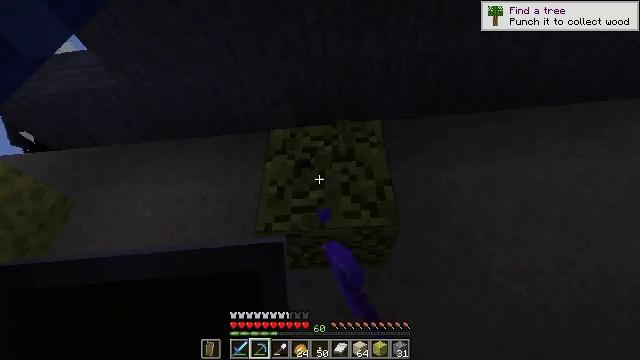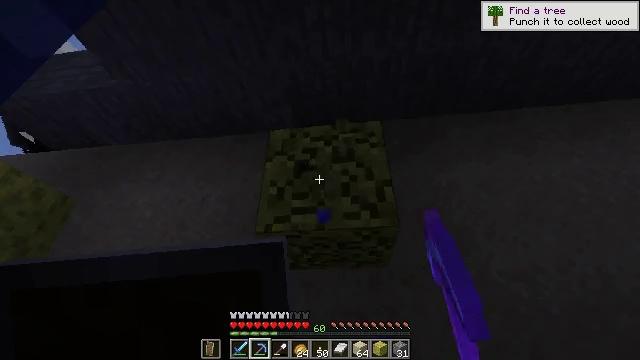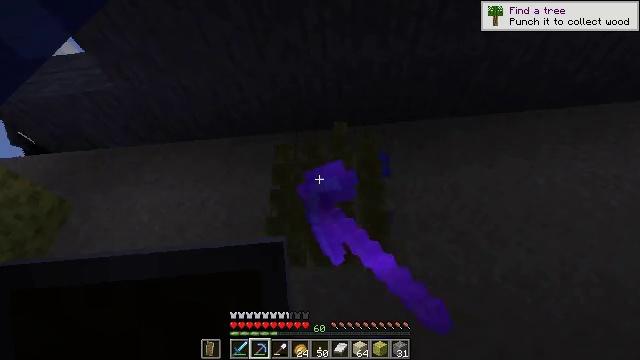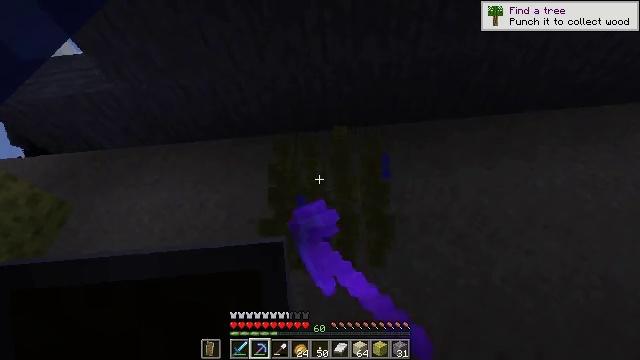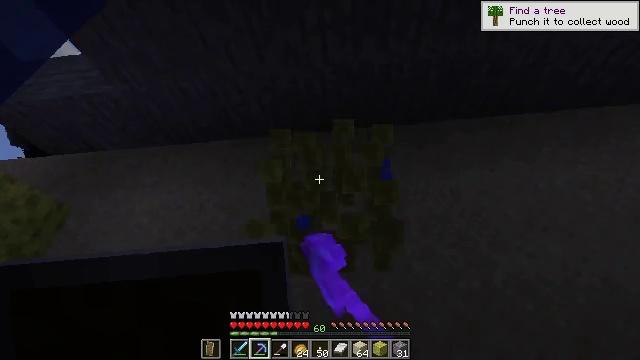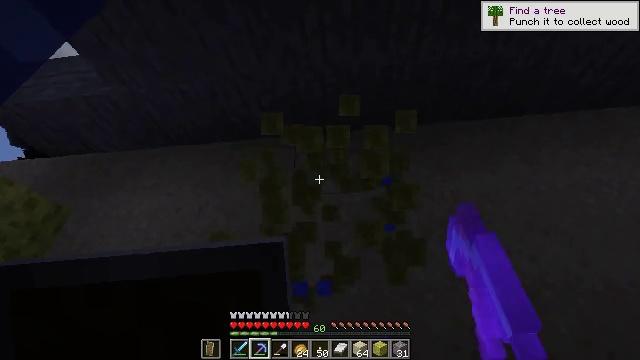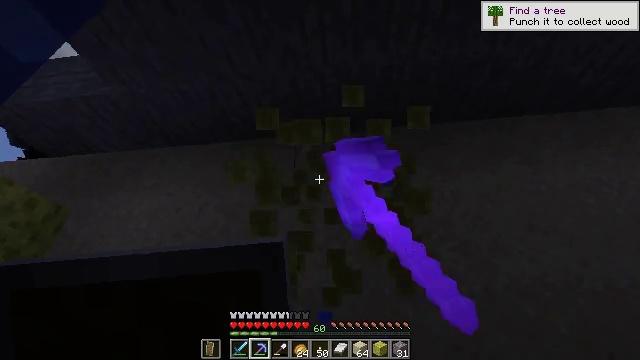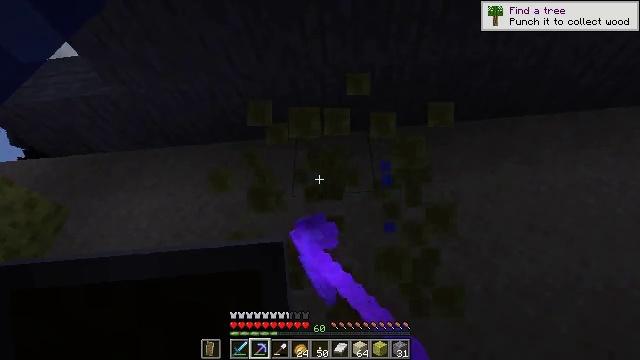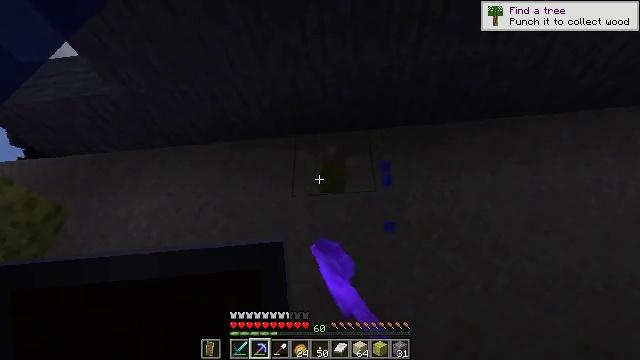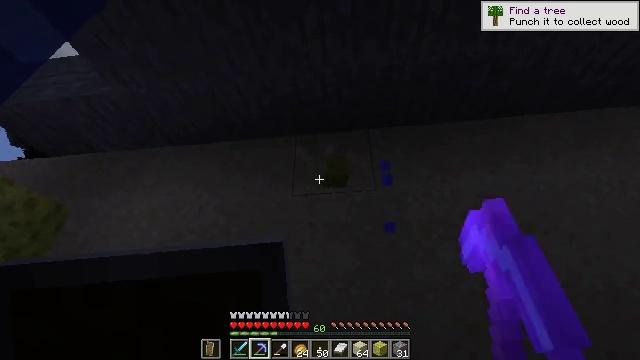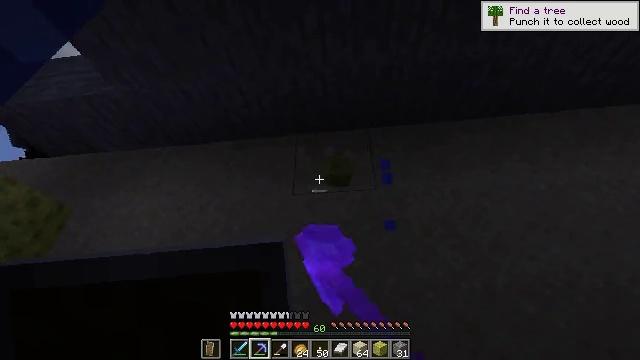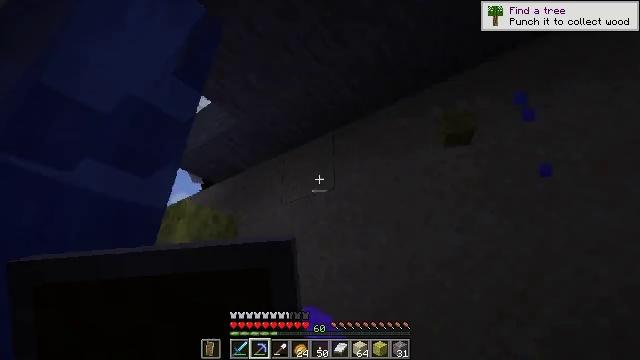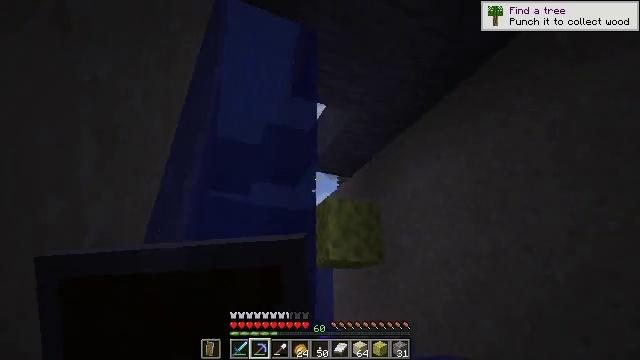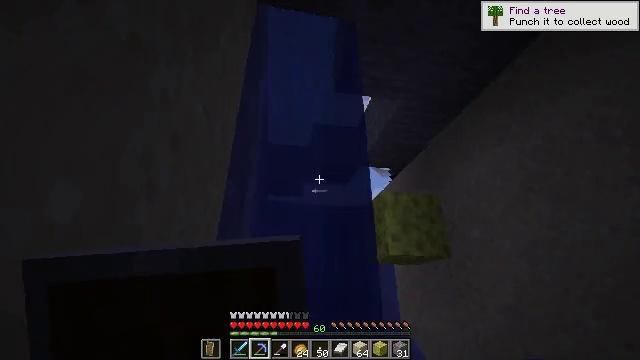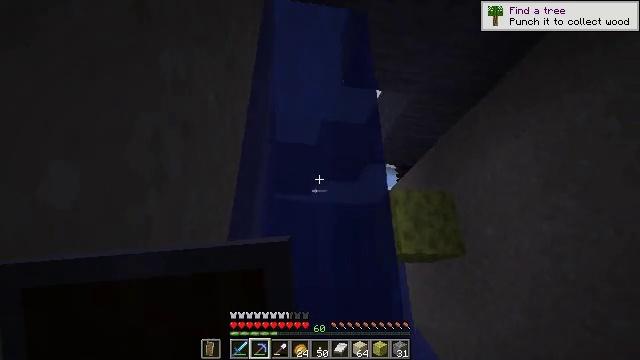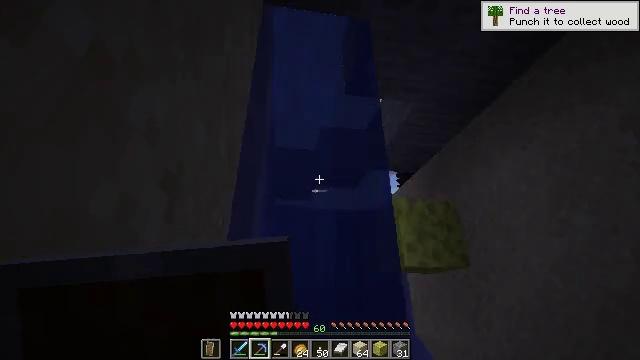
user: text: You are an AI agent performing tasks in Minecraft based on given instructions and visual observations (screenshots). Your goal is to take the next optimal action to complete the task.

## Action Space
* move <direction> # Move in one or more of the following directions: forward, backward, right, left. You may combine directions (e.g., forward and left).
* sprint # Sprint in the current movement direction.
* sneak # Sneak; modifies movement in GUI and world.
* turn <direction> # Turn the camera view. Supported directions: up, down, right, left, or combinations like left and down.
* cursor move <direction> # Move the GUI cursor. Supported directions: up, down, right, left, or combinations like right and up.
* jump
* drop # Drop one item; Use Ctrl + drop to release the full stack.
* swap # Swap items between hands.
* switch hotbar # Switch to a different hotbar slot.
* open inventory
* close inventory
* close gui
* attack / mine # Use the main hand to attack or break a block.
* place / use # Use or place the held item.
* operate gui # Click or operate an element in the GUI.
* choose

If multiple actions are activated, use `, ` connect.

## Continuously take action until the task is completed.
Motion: motion action
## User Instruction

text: Acquire a wet sponge from an ocean monument.
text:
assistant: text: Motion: attack / mine, jump
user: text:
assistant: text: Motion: attack / mine, jump
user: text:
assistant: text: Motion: attack / mine
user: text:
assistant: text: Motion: attack / mine
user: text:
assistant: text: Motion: attack / mine
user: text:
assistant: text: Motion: attack / mine
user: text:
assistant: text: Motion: attack / mine
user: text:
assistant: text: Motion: attack / mine
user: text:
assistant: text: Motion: attack / mine
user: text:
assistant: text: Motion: no_op
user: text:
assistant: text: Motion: move forward and move left, turn left and down
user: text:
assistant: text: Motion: move forward and move left, turn left and down
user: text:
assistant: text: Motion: move forward and move left, turn left
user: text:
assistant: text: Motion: move forward and move left, turn left, jump
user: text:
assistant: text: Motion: move forward and move left, jump
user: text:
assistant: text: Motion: move forward and move left, jump
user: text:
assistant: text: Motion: move forward and move left, jump
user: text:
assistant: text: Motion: move forward and move left, jump
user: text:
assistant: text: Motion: move forward and move left, turn right and up, jump
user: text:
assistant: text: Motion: move forward and move left, turn right, jump
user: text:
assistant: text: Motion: move forward and move left, jump
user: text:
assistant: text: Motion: move forward and move left, jump
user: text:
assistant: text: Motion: move forward and move left, jump
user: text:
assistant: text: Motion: move forward and move left
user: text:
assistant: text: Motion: move forward and move left
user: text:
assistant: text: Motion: move forward and move left
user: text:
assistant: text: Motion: move forward and move left
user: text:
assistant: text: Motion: move forward and move left, turn right and up
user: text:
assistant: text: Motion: move forward and move left
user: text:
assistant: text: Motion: move forward and move left, turn right and up, jump